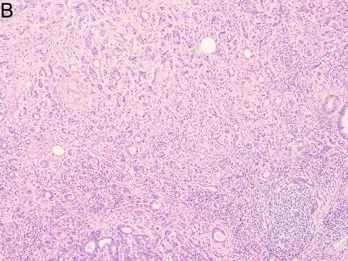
Pathological photographs of the patient. (B) Postoperative pathological photograph of the axillary lymph nodes.
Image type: pathology (h&e)